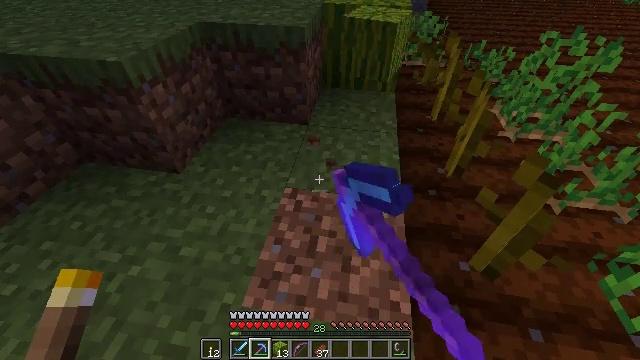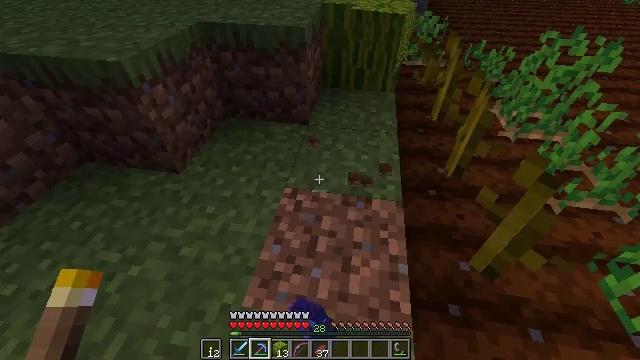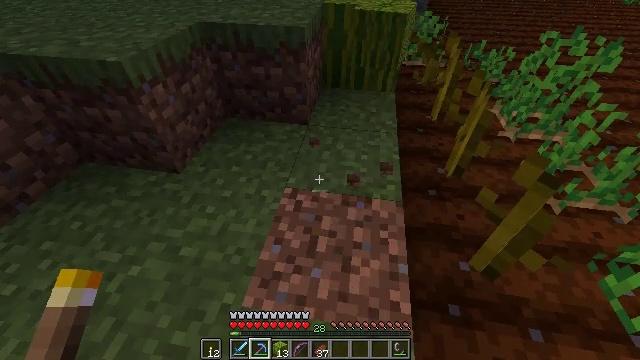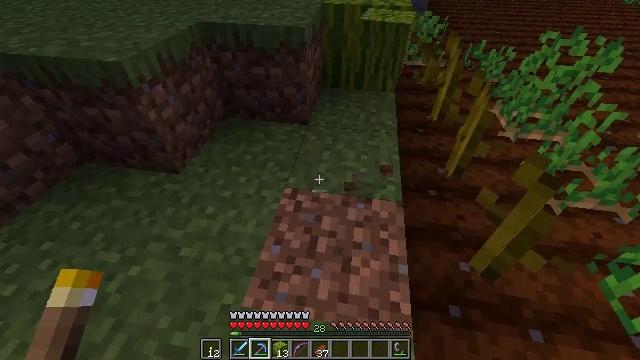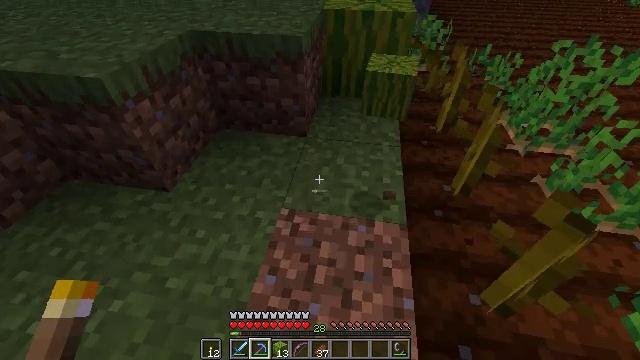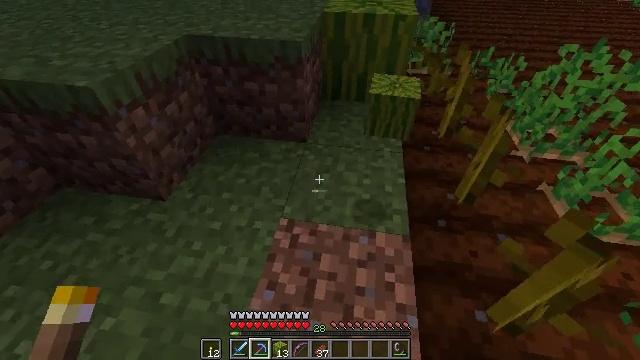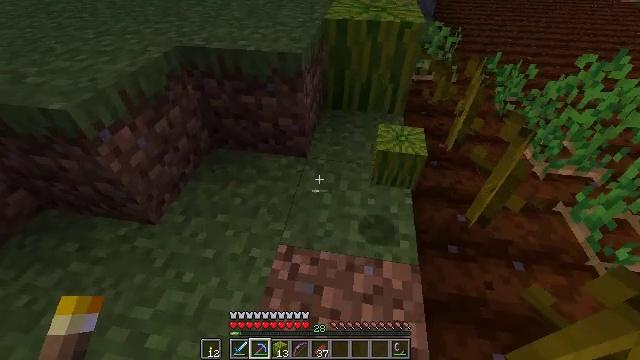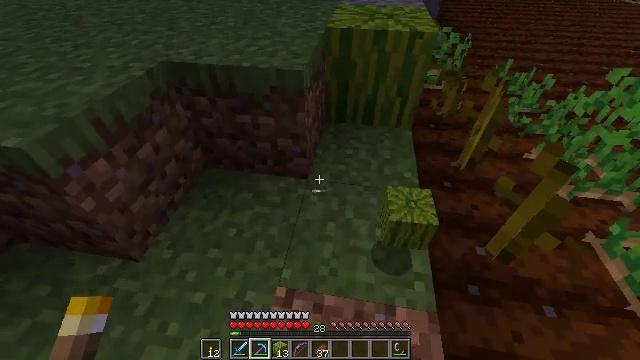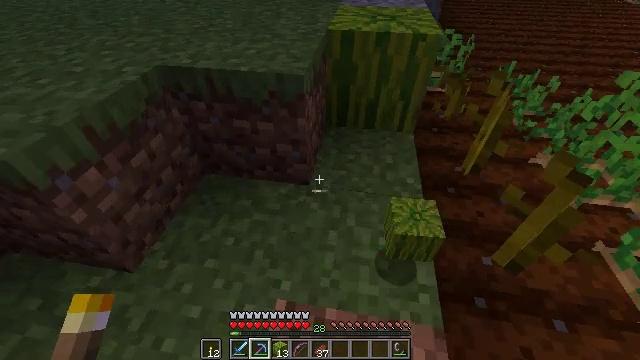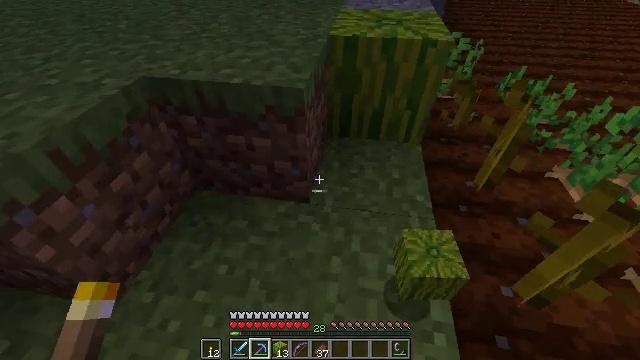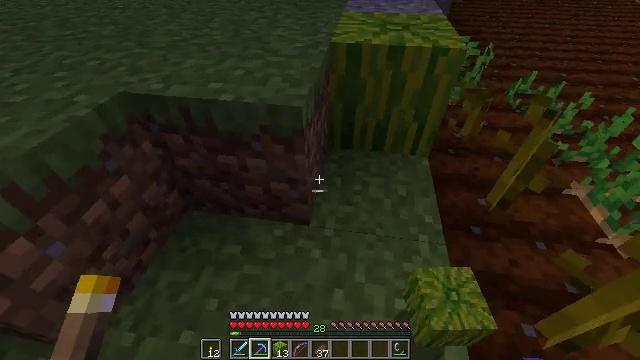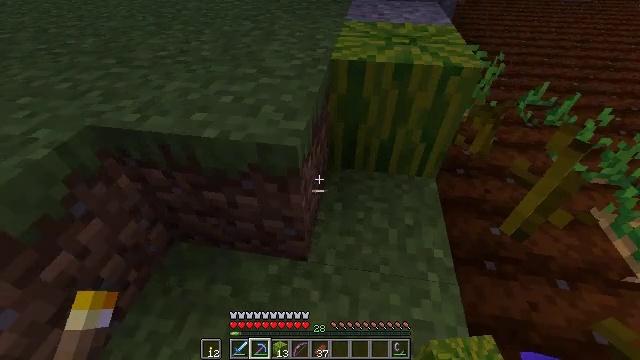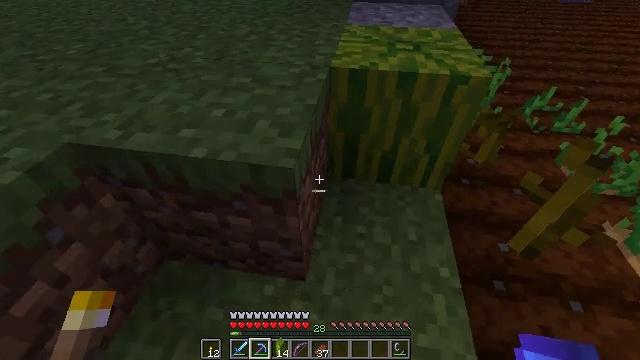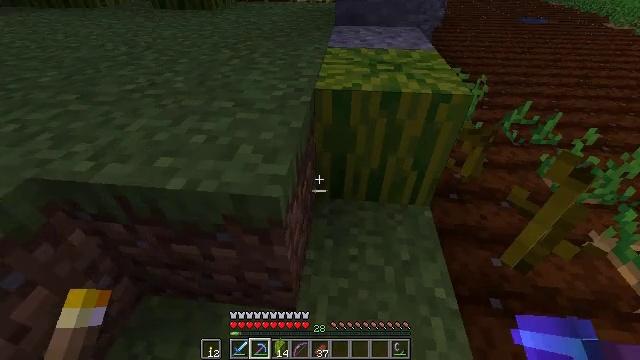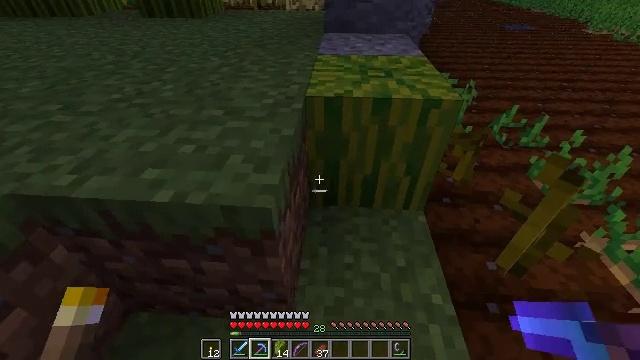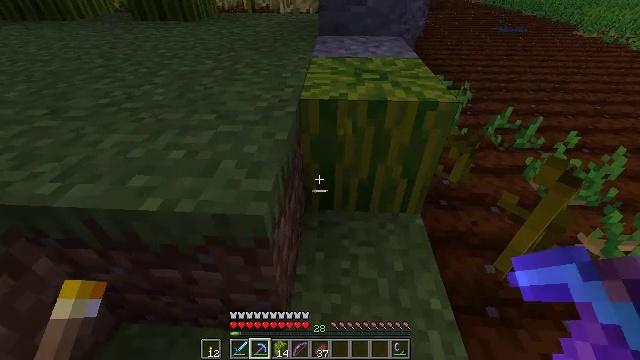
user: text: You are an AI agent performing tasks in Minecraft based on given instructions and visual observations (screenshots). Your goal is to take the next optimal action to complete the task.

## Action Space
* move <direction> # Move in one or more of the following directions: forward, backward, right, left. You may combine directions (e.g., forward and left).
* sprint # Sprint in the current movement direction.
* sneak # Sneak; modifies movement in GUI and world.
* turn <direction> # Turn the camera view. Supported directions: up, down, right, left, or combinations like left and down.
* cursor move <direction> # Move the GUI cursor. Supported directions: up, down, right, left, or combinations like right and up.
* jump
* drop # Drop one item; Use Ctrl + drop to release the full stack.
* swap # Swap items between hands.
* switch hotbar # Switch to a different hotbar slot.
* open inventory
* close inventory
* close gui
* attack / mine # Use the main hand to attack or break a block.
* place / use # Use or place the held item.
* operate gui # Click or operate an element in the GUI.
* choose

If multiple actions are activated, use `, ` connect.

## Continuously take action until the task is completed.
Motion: motion action
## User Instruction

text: Use right equipment to gather melon.
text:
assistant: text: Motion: no_op
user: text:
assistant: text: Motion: no_op
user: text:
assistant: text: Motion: move forward
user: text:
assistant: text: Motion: move forward
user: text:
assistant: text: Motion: move forward
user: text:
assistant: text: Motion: move forward
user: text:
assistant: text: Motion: move forward
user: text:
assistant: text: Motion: move forward
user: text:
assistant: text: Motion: move forward
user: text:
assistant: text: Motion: move forward
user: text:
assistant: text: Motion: move forward
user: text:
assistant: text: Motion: no_op
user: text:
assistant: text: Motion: turn right and up
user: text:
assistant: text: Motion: turn right and up
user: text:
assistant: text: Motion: turn right, attack / mine
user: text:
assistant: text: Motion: attack / mine
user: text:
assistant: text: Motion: attack / mine
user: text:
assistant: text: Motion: attack / mine
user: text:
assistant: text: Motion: turn right, attack / mine
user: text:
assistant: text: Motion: turn right and up, attack / mine
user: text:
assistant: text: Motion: turn right and up, attack / mine
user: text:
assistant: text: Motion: turn right and up, attack / mine
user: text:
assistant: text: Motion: attack / mine
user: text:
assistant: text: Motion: attack / mine
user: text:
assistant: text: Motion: attack / mine
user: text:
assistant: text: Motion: move forward, attack / mine
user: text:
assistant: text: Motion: move forward, attack / mine
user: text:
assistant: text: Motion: move forward, attack / mine
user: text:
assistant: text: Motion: move forward, attack / mine
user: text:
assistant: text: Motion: attack / mine